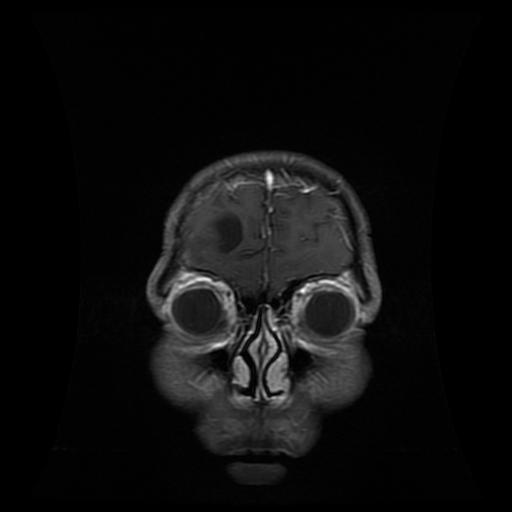
Label: glioma